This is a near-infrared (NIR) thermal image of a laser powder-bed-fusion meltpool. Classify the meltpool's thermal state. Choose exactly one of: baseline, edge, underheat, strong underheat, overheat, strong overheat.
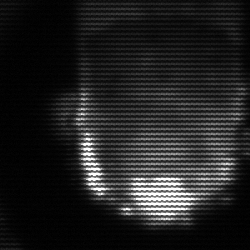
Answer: baseline